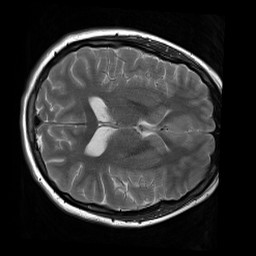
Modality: T2w
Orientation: axial
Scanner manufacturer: siemens
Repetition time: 3.9 s
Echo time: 0.076 s